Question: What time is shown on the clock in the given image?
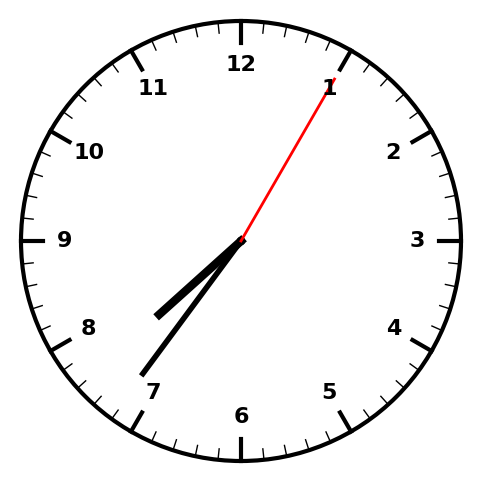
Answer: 07:36:05